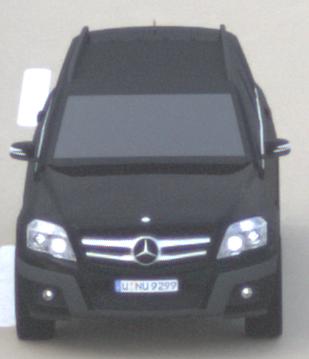
Make: Mercedes-Benz
Model: GLK 280
Detailed model: GLK-Class (204)
Model produced from: 2008/10
Model produced until: 2009/04
Doors: 5
Color: black
Road condition: dry road
Daytime: midday
Contrast: low contrast